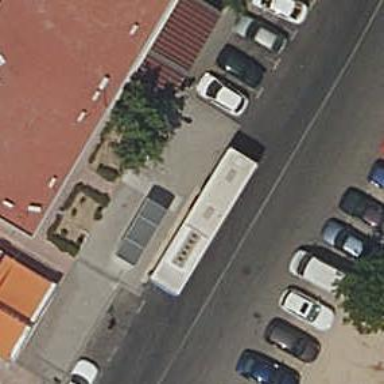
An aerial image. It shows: Bus stop with platform for public transport.